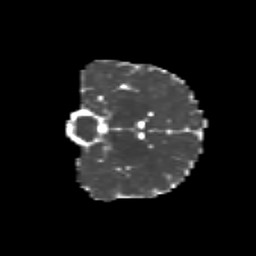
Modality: MD
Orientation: coronal
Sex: male
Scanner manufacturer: siemens
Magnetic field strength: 3 T
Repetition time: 5 s
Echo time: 0.071 s